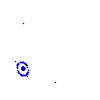
Particle: kaon